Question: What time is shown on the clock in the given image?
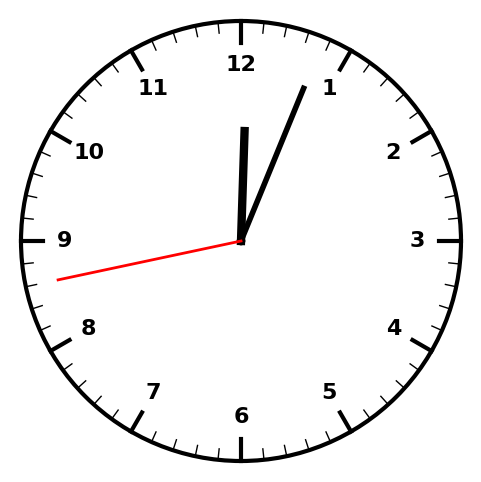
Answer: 12:03:43